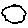
Label: cloud